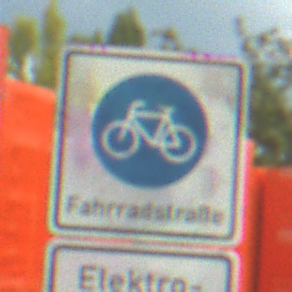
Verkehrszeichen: BeginnFahrradstrasse
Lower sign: BesondereFahrzeugeUndTransportgueter11
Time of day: MorningAfternoon
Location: Outdoor (Suburban)
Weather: PartlyCloudy
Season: NotSpecified
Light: Natural